Field crop: maize
Growth stage: 2
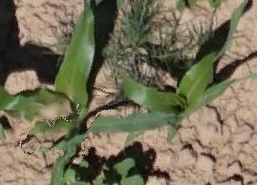
Species: maize